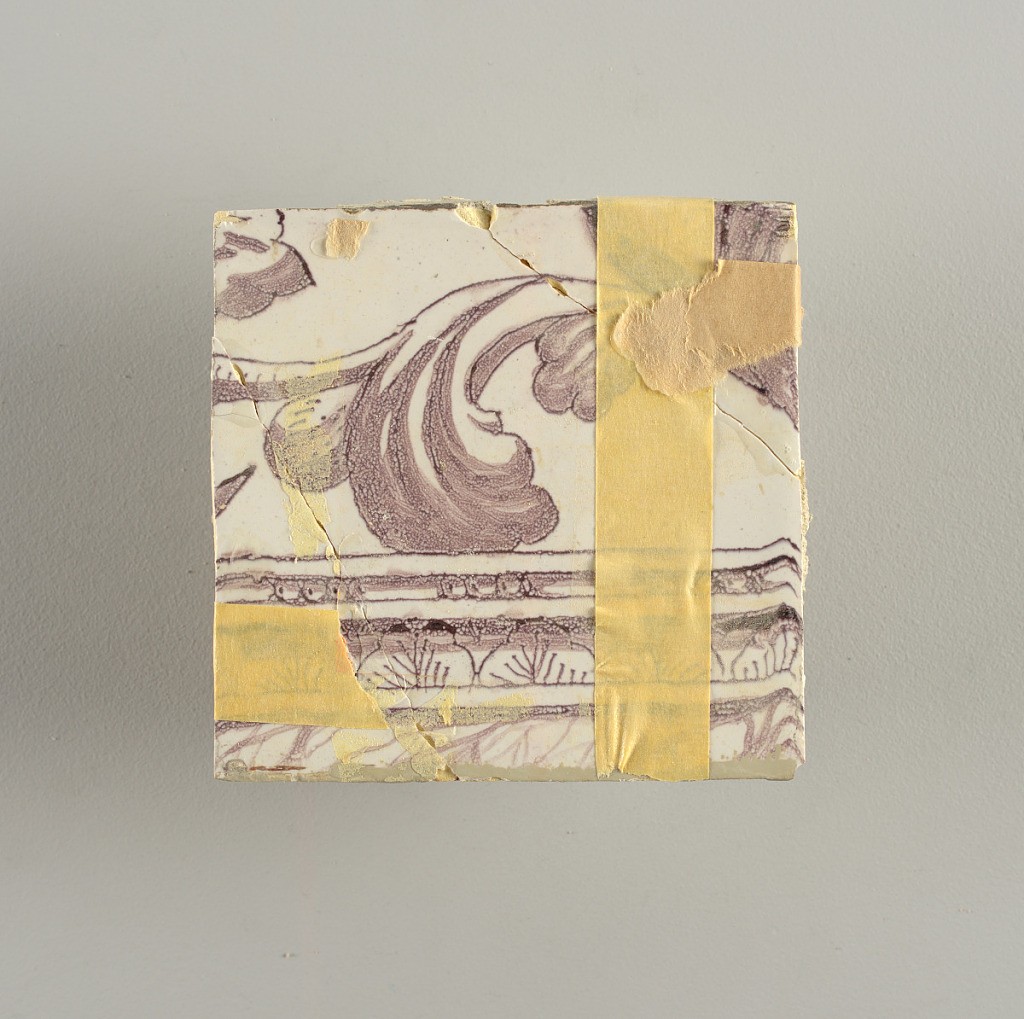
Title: Tile wall facing
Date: ca. 1725
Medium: Tin-glazed earthenware, underglaze
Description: Horizontal rectangle.  Thirty tiles wide and twenty-three tiles high with opening for fireplace eleven tiles wide and ten high.  Foliage arabesques disposed about three vertical axes from which are emphazised by urns at center and right, and at left by the figure of a standing woman carrying an infant on her arm and accompanied by two children.